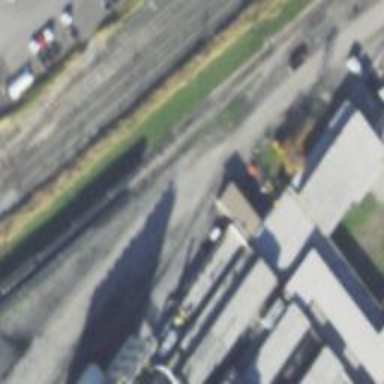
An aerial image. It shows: Railway siding with rails.